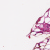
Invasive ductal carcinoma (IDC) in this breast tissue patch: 0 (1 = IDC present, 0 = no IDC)